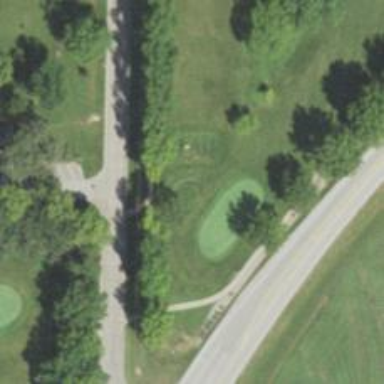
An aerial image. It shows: Well-maintained footway that resembles grade1 track. It is likely path used for golfing.